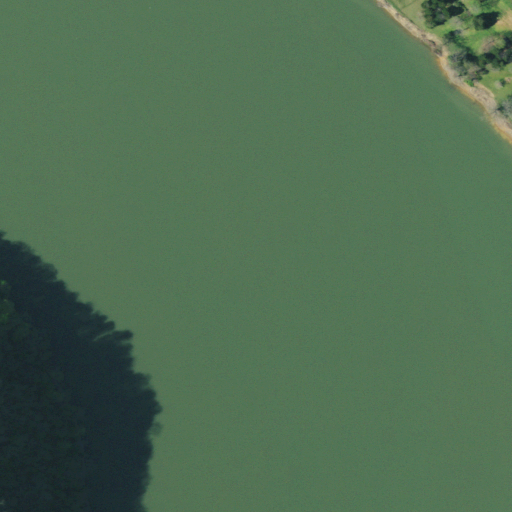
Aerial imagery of bar in Tennessee named Shanks Shoals containing open water, deciduous forest, barren land, mixed forest, open development, pasture, and shrub